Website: crate-barrel
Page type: account-selection
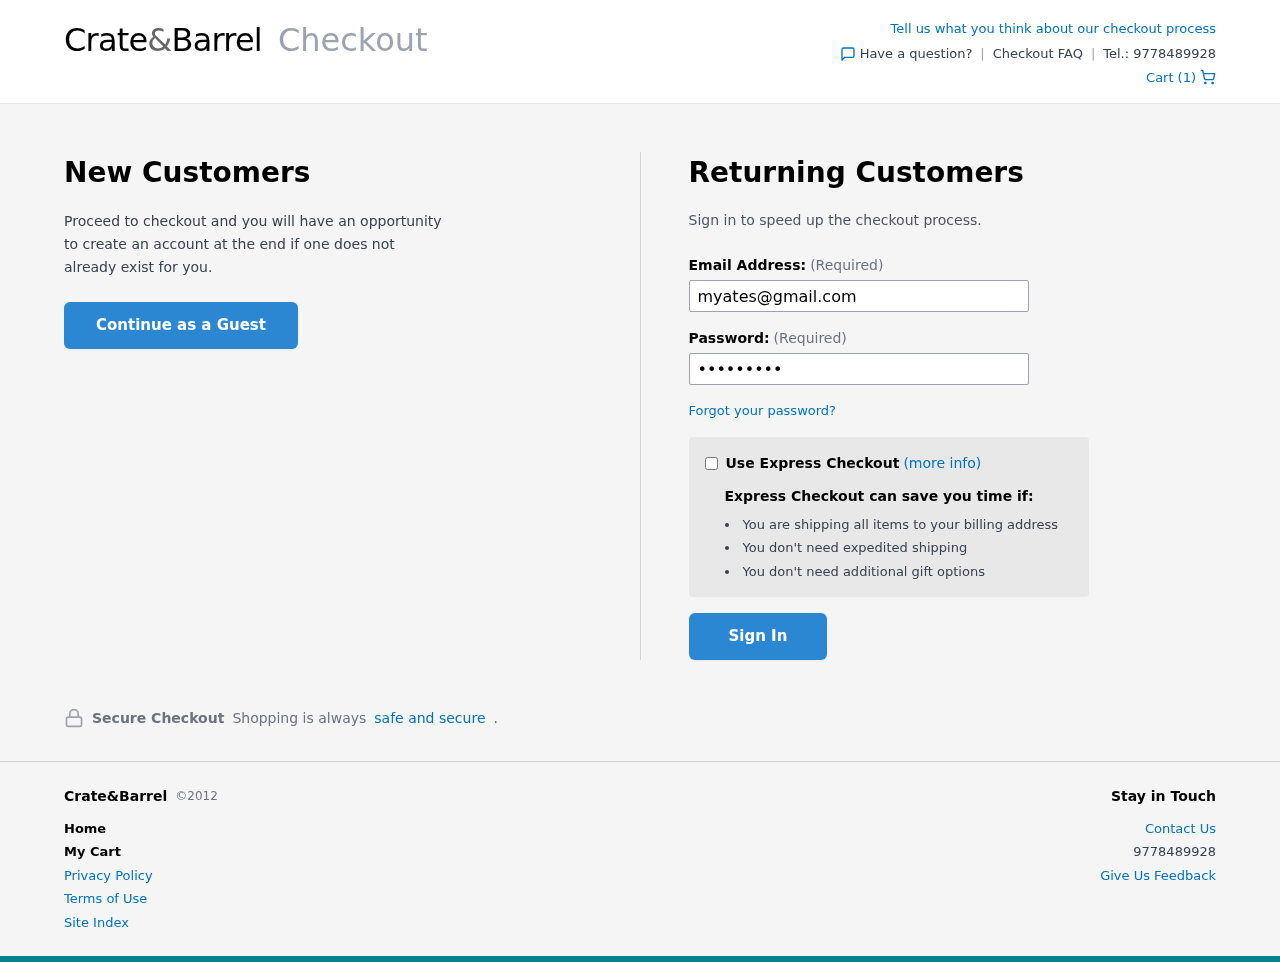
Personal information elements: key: PII_EMAIL
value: myates@gmail.com
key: PII_PHONE
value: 9778489928
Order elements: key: ORDER_NUM_ITEMS
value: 1